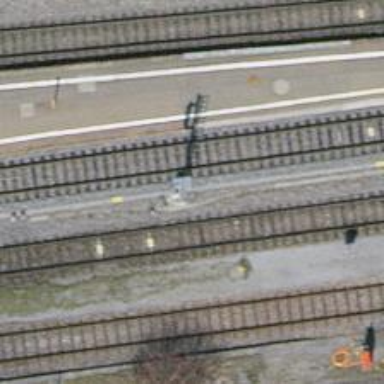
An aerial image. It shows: Railway signal.